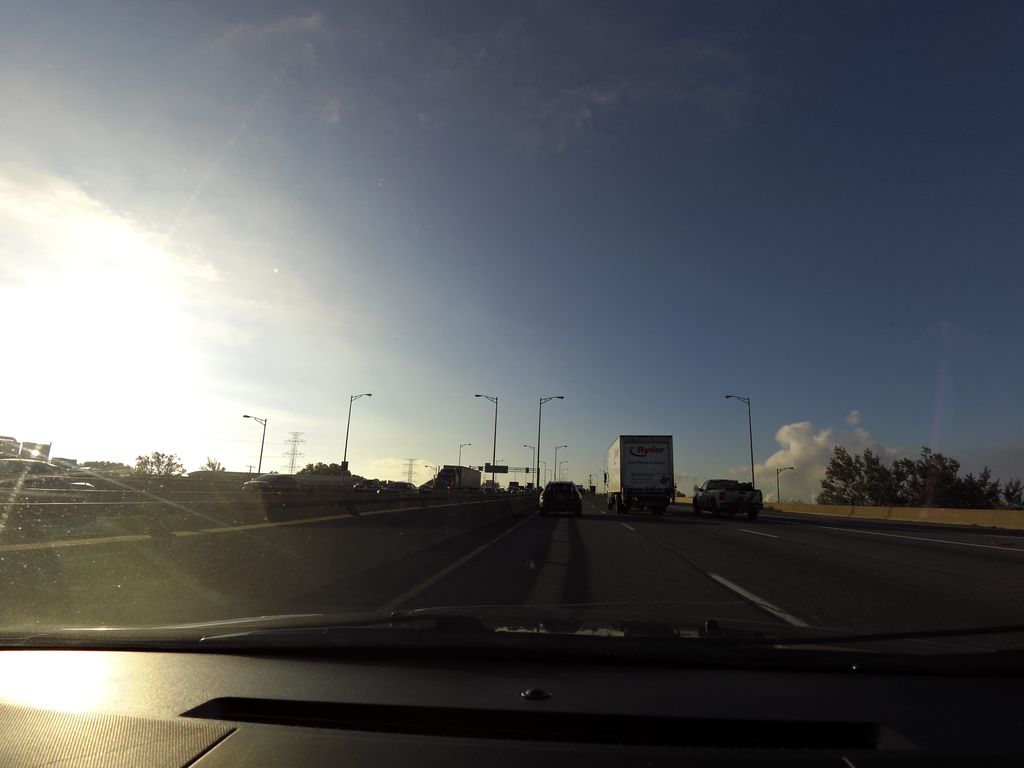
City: hamilton